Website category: game
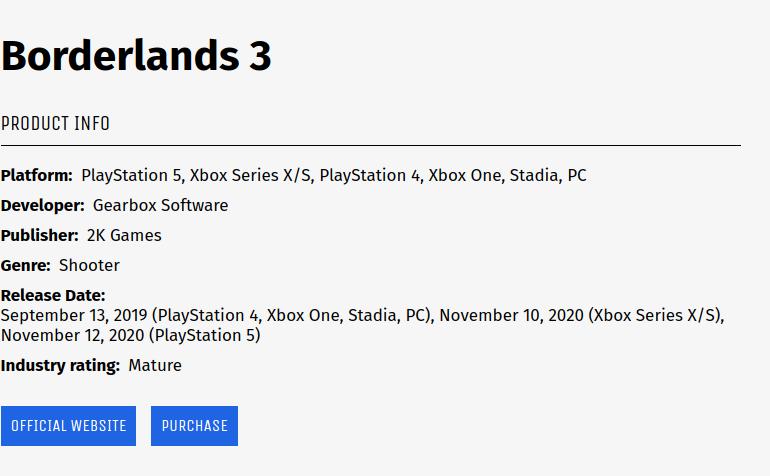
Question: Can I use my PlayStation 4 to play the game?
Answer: yes

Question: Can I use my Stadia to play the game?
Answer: yes

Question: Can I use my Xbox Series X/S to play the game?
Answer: yes

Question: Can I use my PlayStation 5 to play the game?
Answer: yes

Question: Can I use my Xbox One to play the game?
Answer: yes

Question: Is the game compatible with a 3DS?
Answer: no

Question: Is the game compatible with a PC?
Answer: yes

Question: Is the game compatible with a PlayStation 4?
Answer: yes

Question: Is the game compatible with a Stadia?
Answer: yes

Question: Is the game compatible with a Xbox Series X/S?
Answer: yes

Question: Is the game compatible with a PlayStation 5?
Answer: yes

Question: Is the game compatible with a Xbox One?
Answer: yes